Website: lowes
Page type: address-validator
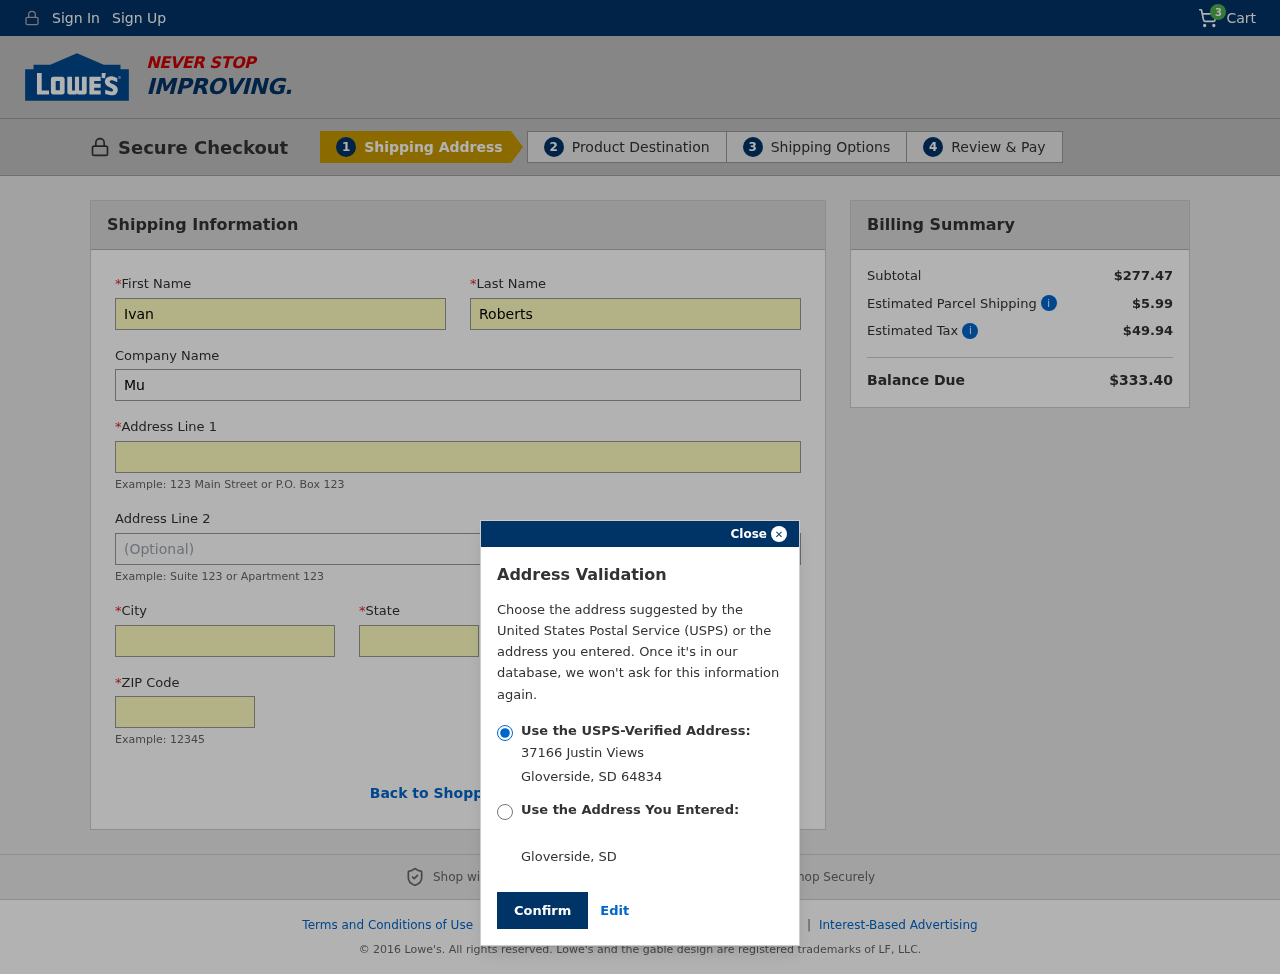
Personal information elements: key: PII_CITY
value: Gloverside
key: PII_COMPANY
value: Murray Inc
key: PII_FIRSTNAME
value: Ivan
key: PII_LASTNAME
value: Roberts
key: PII_POSTCODE
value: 64834
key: PII_STATE
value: South Dakota
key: PII_STATE_ABBR
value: SD
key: PII_STREET
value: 37166 Justin Views
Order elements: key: ORDER_NUM_ITEMS
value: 3
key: ORDER_SUBTOTAL
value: $277.47
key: ORDER_SHIPPING_COST
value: $5.99
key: ORDER_TAX
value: $49.94
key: ORDER_TOTAL
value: $333.40